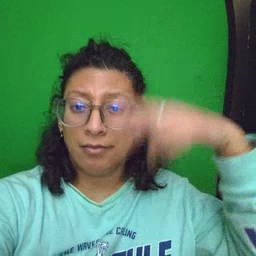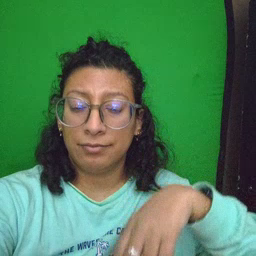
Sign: high